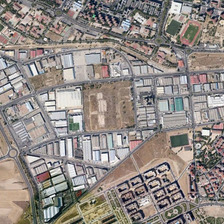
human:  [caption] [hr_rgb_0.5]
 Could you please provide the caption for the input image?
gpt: many buildings are in an industrial area .

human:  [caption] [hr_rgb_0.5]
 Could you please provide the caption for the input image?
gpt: many buildings are in an industrial area .

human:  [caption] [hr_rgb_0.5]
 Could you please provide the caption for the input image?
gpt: many buildings are in an industrial area .

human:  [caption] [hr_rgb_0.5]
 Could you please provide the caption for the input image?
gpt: many buildings are in an industrial area .

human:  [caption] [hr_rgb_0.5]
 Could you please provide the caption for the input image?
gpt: many buildings are in an industrial area .